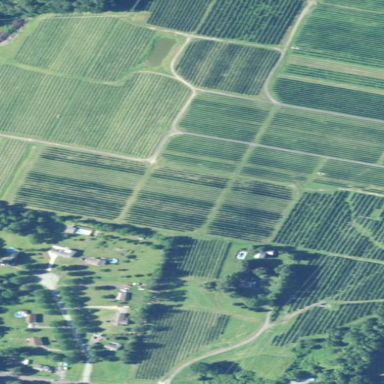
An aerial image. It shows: Orchard.